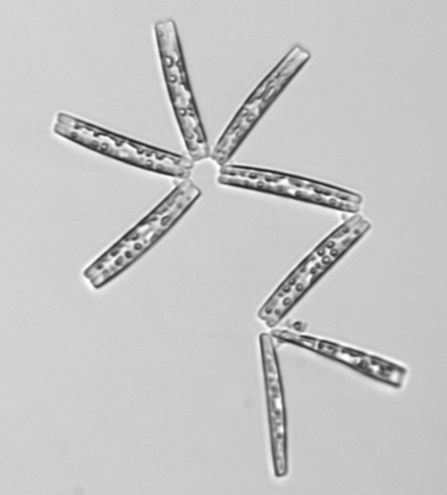
Label: Thalassionema